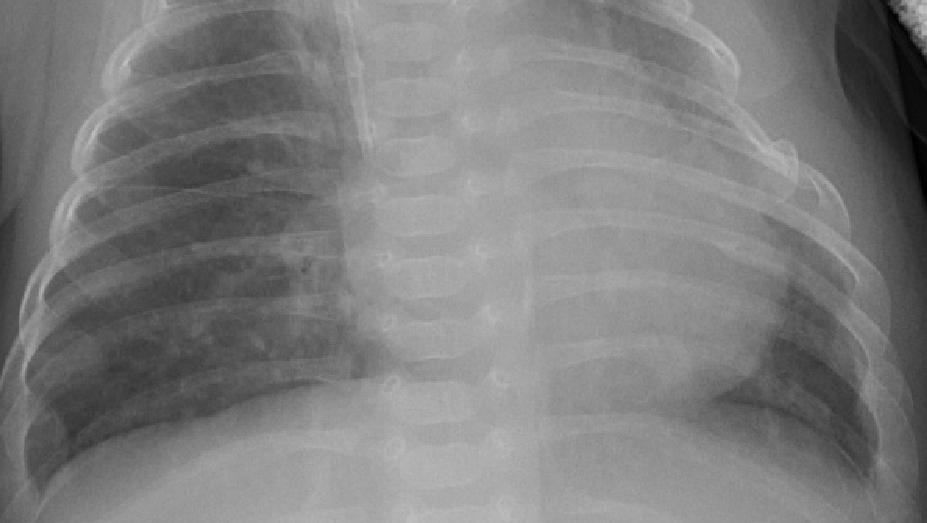
Diagnosis: PNEUMONIA